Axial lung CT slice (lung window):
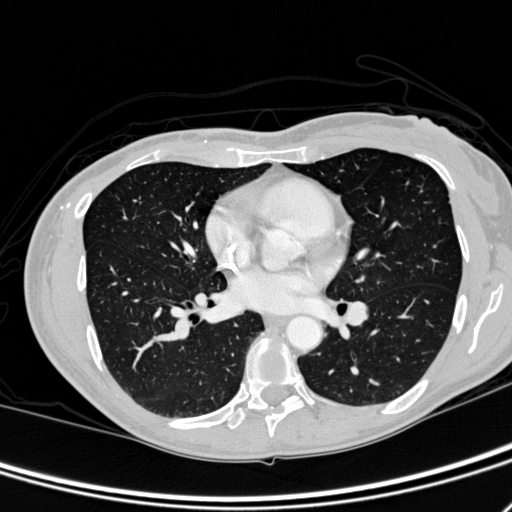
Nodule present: no